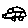
Label: car